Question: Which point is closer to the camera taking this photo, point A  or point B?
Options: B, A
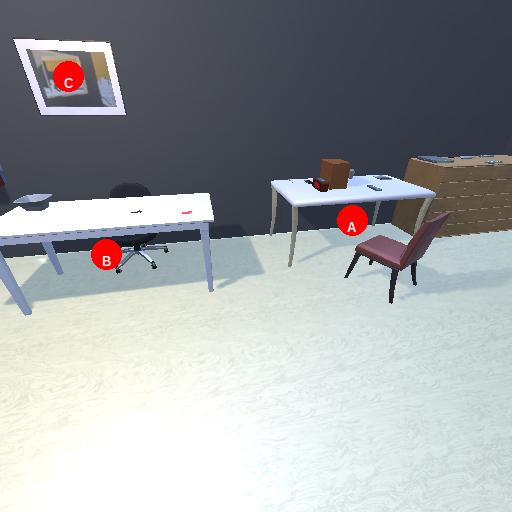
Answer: B